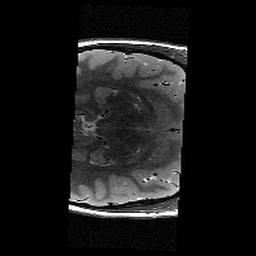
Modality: T2w
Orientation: axial
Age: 12
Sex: female
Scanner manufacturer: siemens
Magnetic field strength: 3 T
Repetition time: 9.23 s
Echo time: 0.067 s